Field crop: tomato
Growth stage: 1
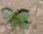
Species: solanum